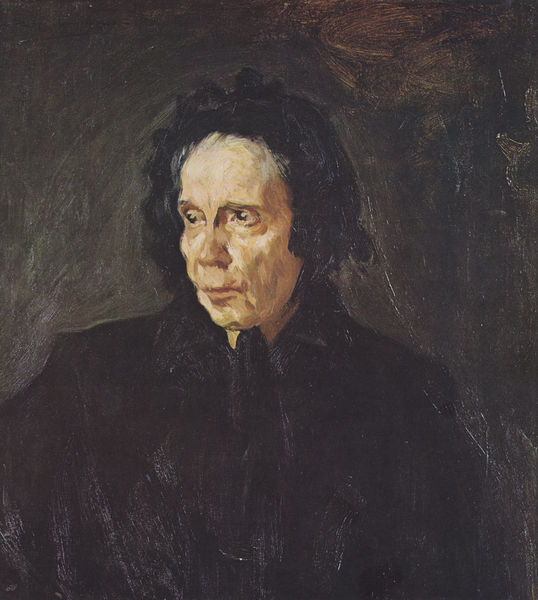
Titel: La tía Pepa, Tante Pepa
Künstler: Pablo Ruiz Picasso
Standort: Barcelona
Institution: Museo Picasso
Schlagwörter: dunkel, gemälde, schatten, schlaf, weiß, ocker, braun, frau, grau, hell, hintergrund, hut, kleid, licht, mund, nacht, nase, orange, profil, schwarz, blick, dame, rot, beige, flächig, haube, hochformat, malerei, schleife, alt, kappe, mütze, alte, arm, augen, bluse, falten, gesicht, inkarnat, knoten, kragen, pelz, trauer, bildnis, hals, portrait, porträt, pastos, haare, mantel, realismus, mutter, kinn, kontrast, lippen, schulter, schultern, traurig, kopfbedeckung, wangen, duktus, witwe, reflexe, glanz, pupillen, faltig, rüschen, dreiviertelprofil, revers, geschlossen, corinth, liebermann, tracht, schwärze, wangenknochen, halbprofil, gebunden, greisin, haarschleife, oma, verloren, pinselspuren, graue haare, wegschauen, zur seite schauen, nachtmütze, trauerkleid, hhare, bolte, das verärgert aber kollossal, na so was, nachdenkleich, seinteblick, spielt wieder nicth mit, teinte, witwe bolte